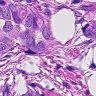
Metastatic tissue present: yes